Interaction volume radius: 5 \u00c5
Interaction volume height: 25 \u00c5
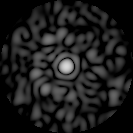
Disorder parameter: 0.8133